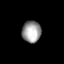
Tissue: lung
Cell type: T cells
Senescence score: 0.2105
Nuclear area (px): 406
Mean DAPI intensity: 154.069